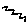
Label: zigzag